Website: ulta-beauty
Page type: delivery-shipping
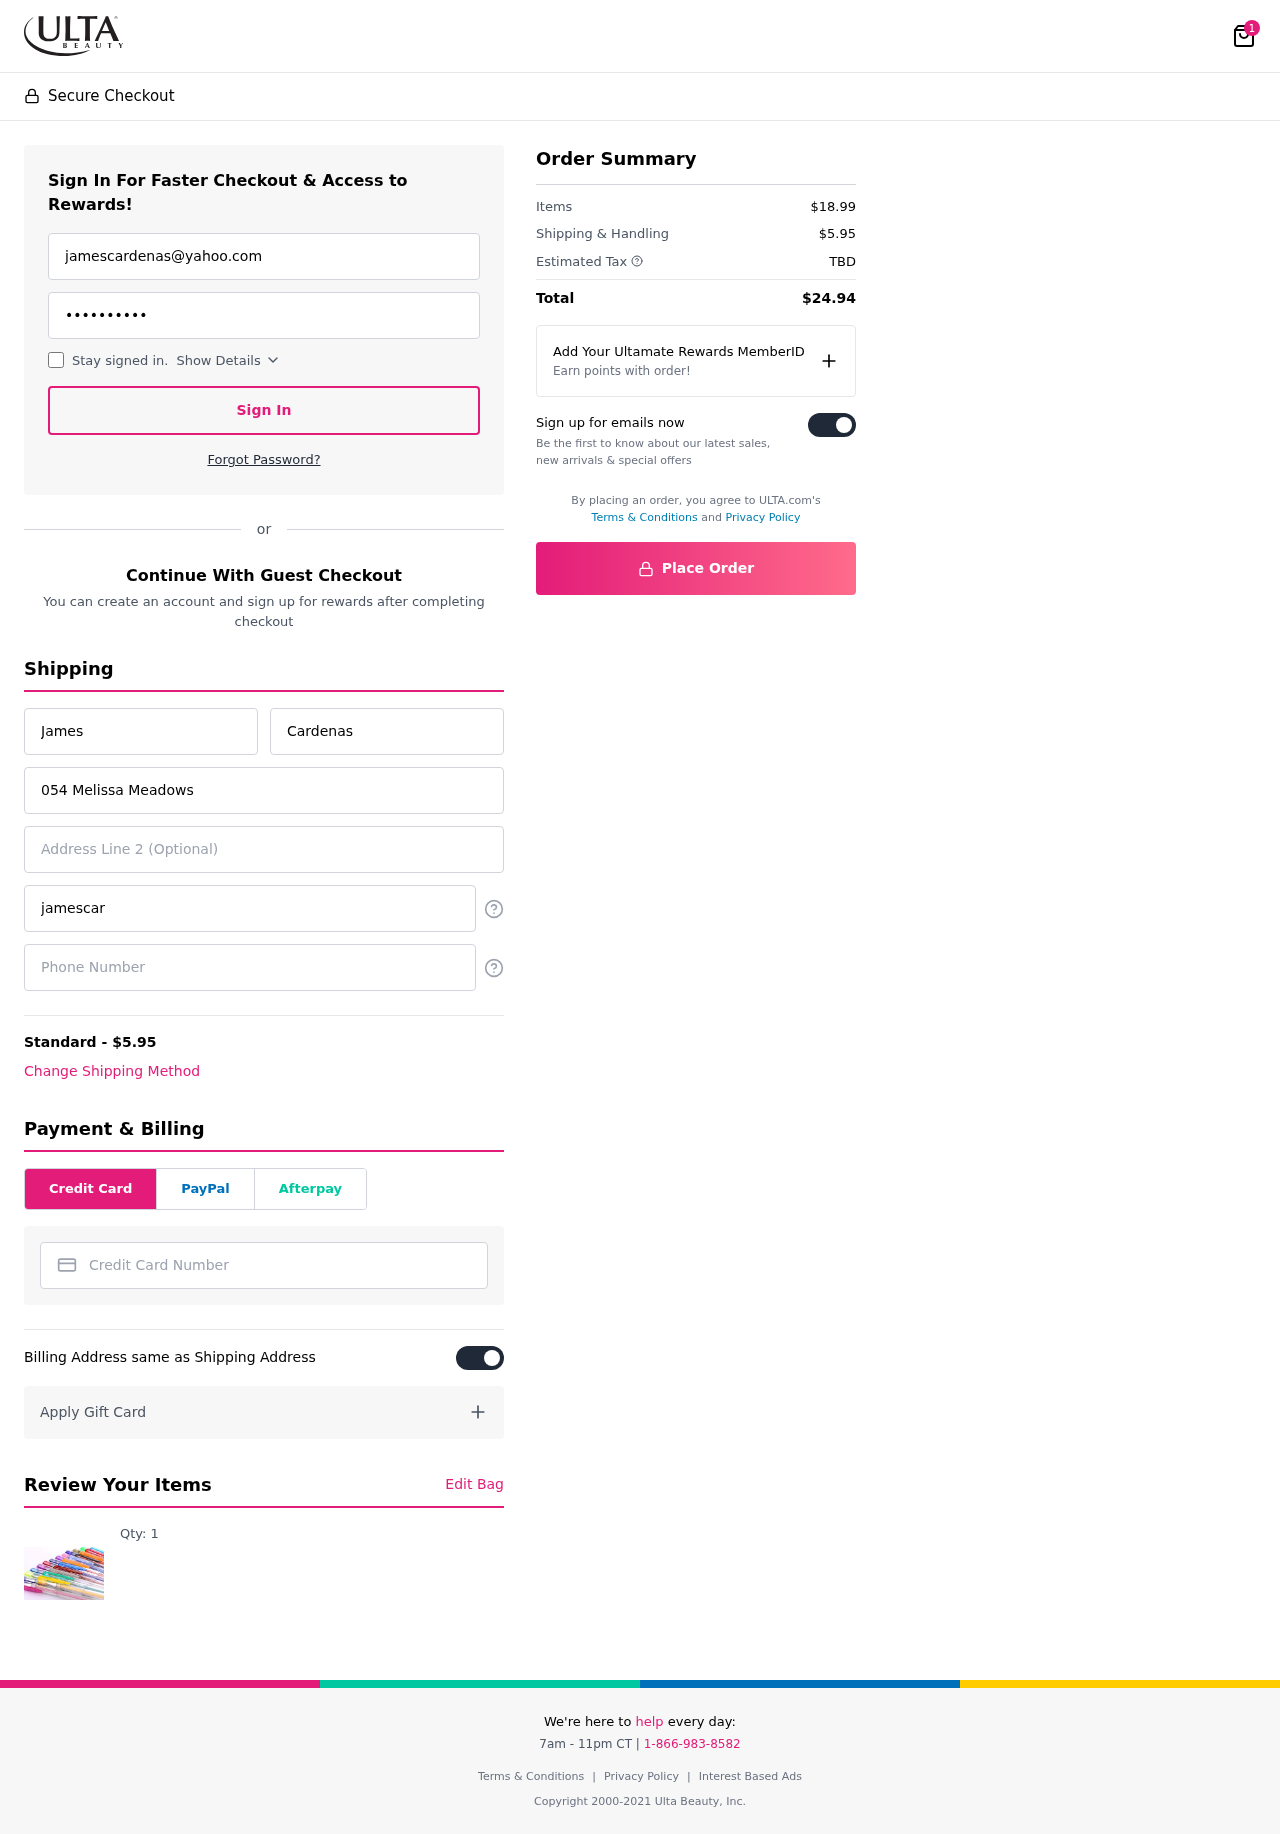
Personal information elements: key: PII_CARD_NUMBER
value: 6551 0732 3899 3247
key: PII_EMAIL
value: jamescardenas@yahoo.com
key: PII_EMAIL2
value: jamescardenas@yahoo.com
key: PII_FIRSTNAME
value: James
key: PII_LASTNAME
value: Cardenas
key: PII_PHONE
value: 3709113182
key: PII_STREET
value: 054 Melissa Meadows
Product elements: key: PRODUCT1_QUANTITY
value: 1
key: PRODUCT1
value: Qty: 1
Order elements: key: ORDER_NUM_ITEMS
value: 1
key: ORDER_SHIPPING_COST
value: $5.95
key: ORDER_SUBTOTAL
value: $18.99
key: ORDER_TAX
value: TBD
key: ORDER_TOTAL
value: $24.94